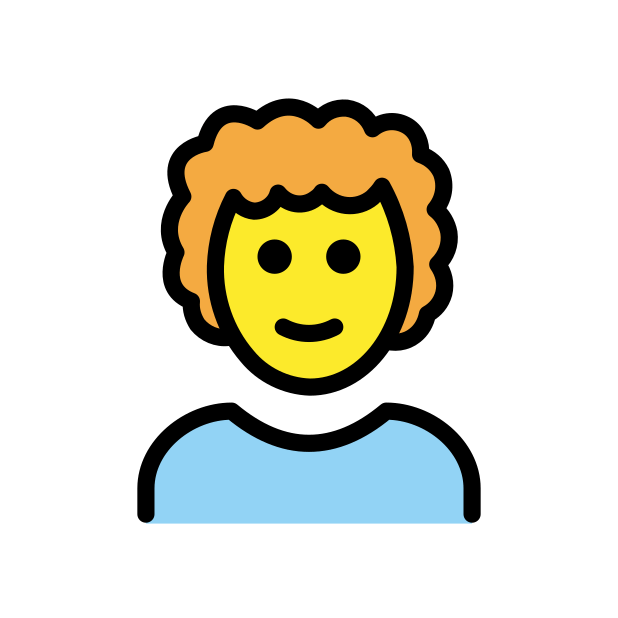
man: curly hair